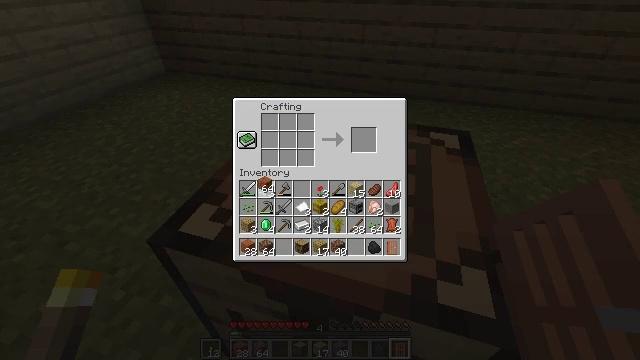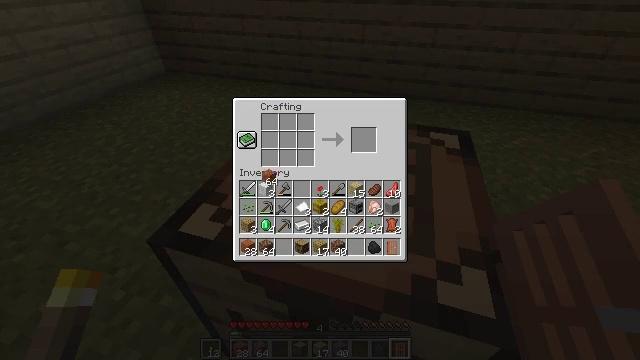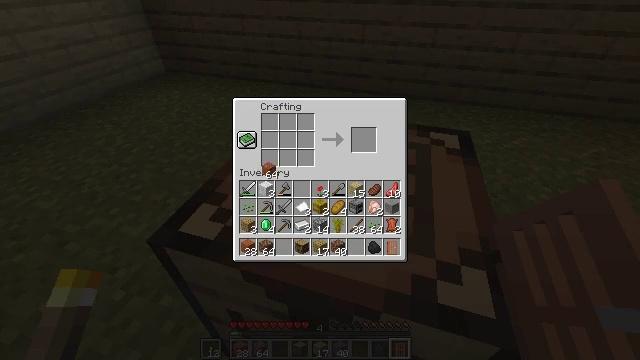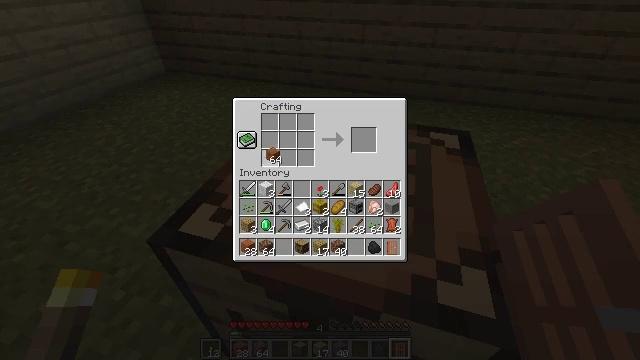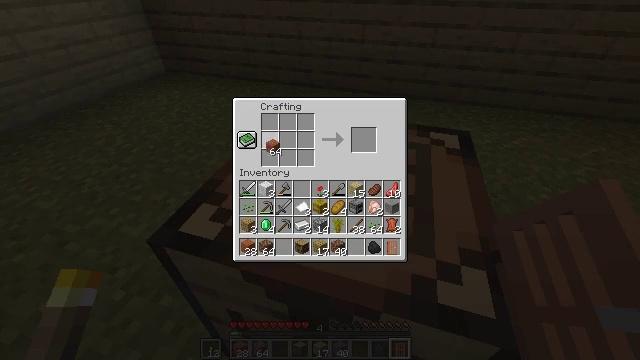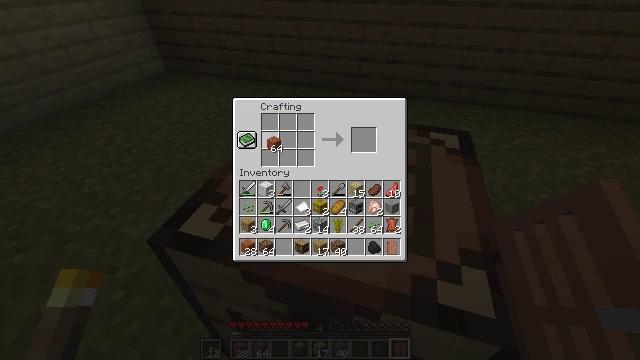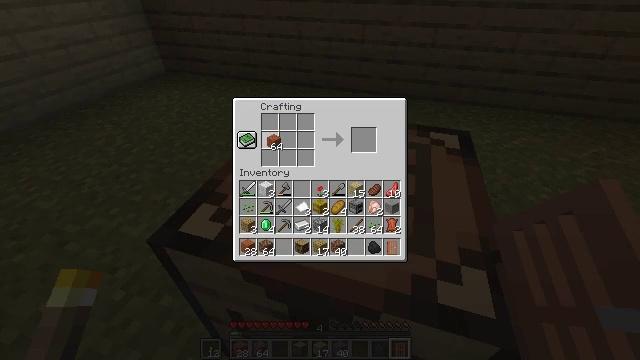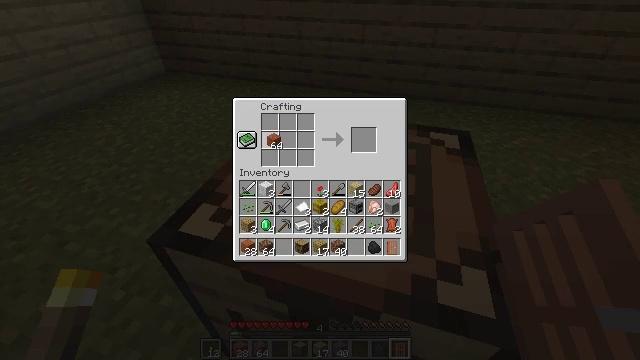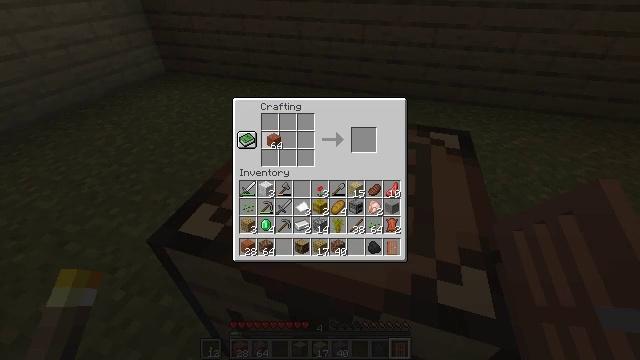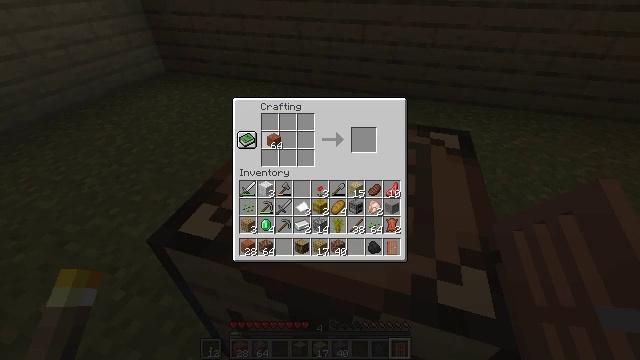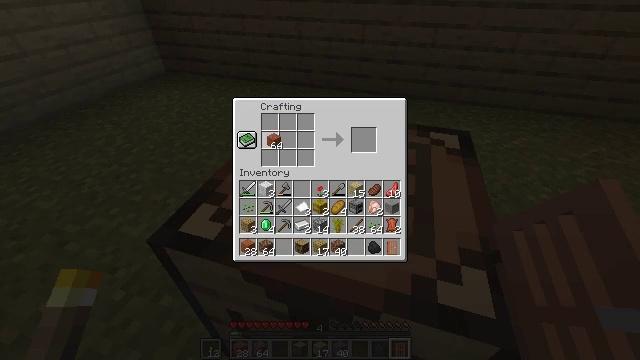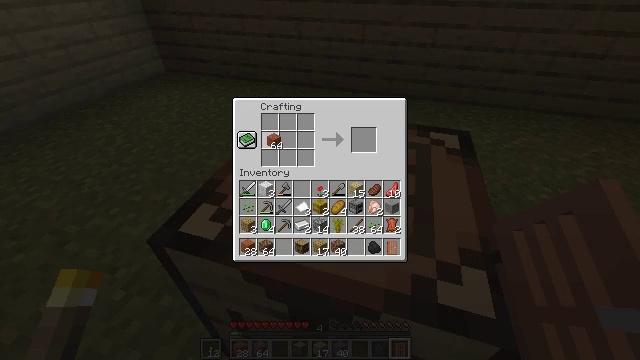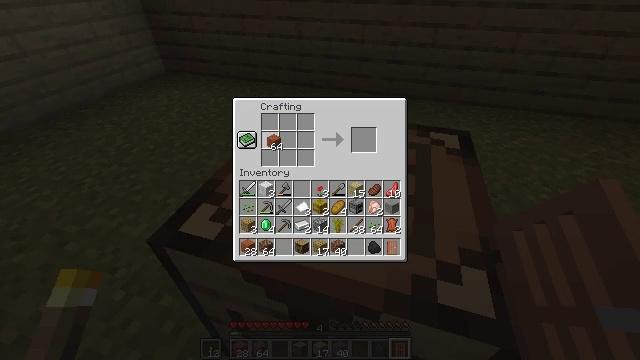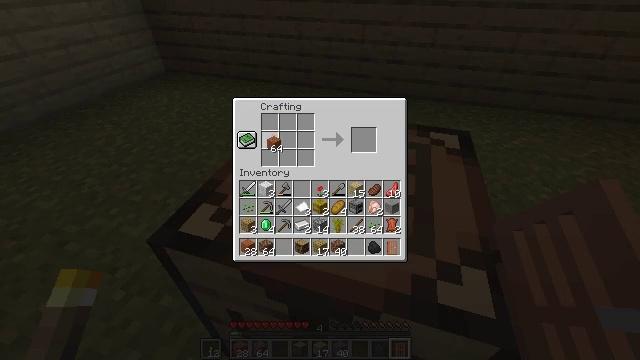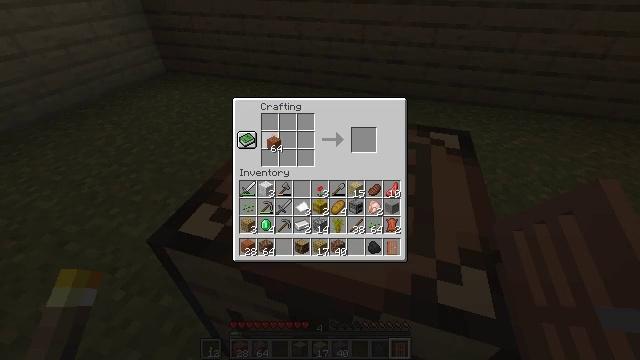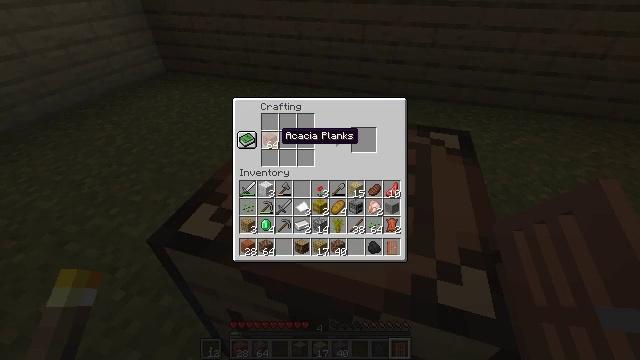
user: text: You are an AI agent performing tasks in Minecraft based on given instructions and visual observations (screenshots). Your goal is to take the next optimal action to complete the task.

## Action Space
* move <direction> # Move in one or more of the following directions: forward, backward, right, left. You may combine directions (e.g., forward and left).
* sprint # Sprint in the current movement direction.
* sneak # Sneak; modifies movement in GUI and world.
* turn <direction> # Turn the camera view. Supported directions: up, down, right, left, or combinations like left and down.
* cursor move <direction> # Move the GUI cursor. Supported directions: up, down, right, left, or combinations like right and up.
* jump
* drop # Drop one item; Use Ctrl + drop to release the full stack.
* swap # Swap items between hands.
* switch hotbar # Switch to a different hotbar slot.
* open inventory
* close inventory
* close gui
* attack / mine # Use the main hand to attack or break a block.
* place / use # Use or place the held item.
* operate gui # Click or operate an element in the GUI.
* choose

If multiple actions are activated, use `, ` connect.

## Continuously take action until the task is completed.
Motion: motion action
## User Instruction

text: Put acacia planks in the crafting grid to make an acacia slab.
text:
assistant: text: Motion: cursor move up
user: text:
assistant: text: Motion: cursor move up
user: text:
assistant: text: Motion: cursor move up
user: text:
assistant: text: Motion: cursor move up
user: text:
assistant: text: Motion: no_op
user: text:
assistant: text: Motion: no_op
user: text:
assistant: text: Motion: no_op
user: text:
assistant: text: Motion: no_op
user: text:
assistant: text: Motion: no_op
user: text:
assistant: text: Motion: no_op
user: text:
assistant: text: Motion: no_op
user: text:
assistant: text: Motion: no_op
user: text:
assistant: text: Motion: operate gui
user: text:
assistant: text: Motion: operate gui
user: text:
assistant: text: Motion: no_op
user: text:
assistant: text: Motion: no_op
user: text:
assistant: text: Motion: no_op
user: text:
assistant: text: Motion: no_op
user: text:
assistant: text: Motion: no_op
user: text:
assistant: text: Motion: no_op
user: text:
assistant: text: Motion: no_op
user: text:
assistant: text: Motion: operate gui
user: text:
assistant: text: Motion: operate gui
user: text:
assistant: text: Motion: operate gui
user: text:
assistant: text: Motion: no_op
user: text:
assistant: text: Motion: no_op
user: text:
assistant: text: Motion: no_op
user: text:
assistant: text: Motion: no_op
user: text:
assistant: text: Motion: no_op
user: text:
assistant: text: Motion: no_op